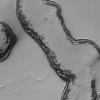
Atmospheric dust classification: not_dusty